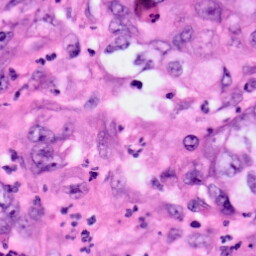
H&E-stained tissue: Pancreatic